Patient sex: F
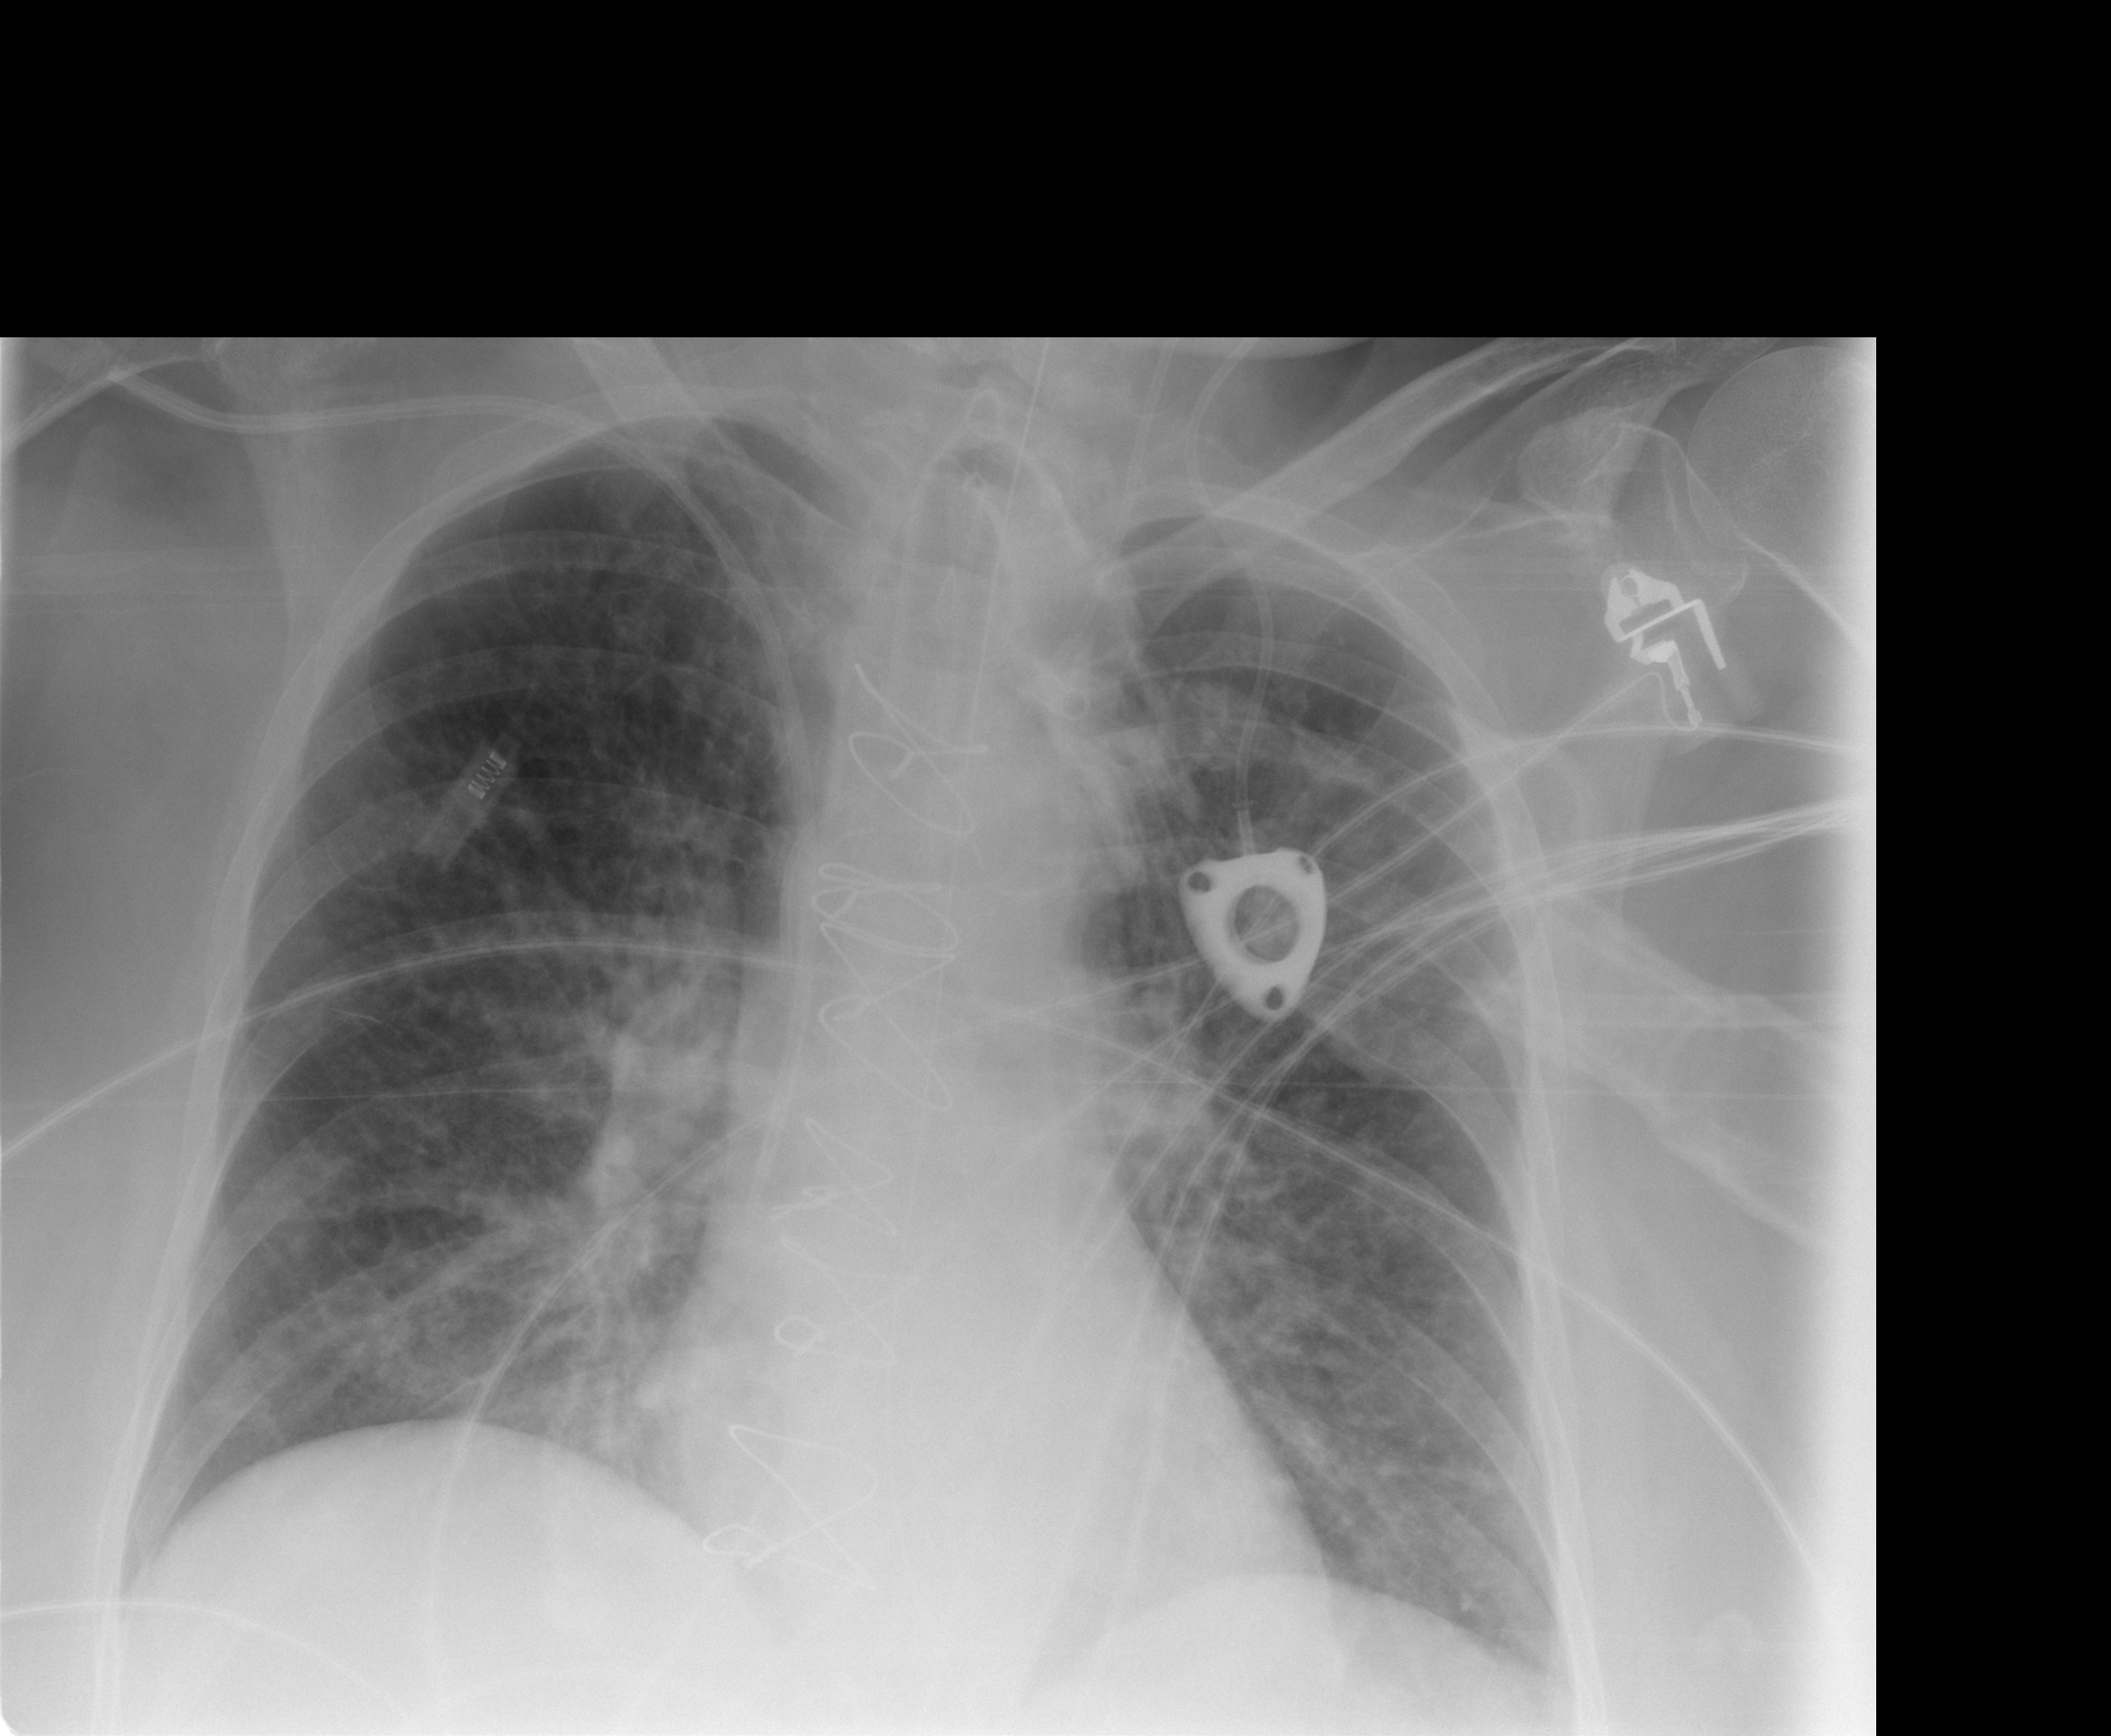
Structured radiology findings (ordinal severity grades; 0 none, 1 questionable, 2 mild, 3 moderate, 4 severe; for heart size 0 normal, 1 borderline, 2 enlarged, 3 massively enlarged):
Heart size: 0
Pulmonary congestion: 1
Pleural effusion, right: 0
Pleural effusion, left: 0
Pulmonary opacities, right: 3
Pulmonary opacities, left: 2
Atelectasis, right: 2
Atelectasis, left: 0